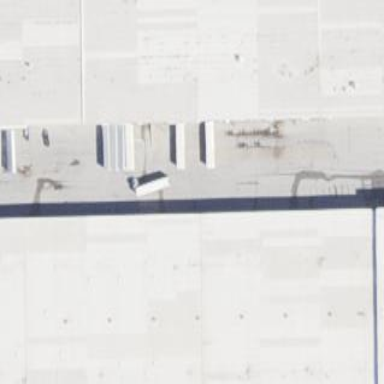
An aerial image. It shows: Industrial building.